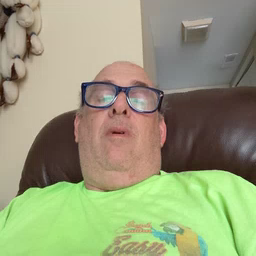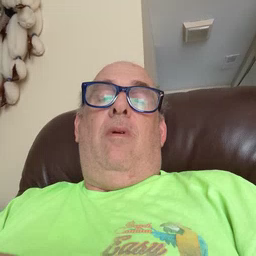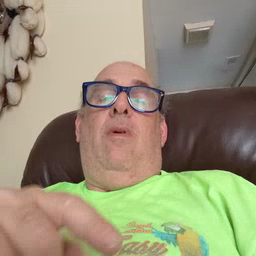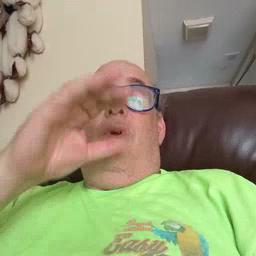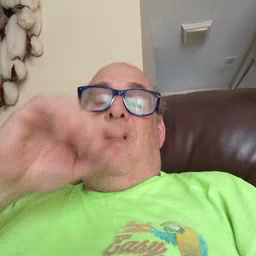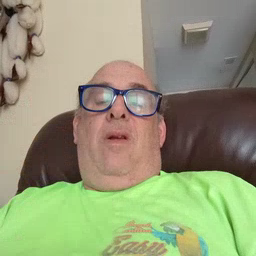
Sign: drink